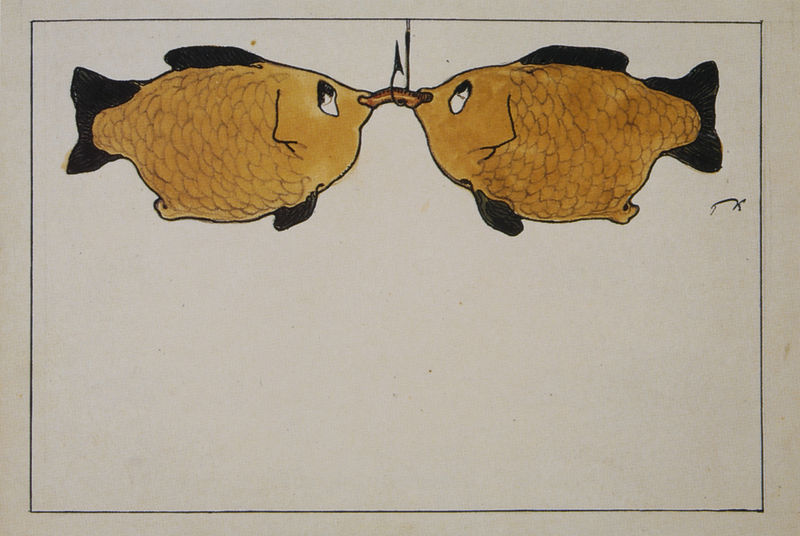
Titel: Ohne Titel (Zwei Fische, ein Angelhaken, ein Wurm)
Künstler: Paul Klee
Standort: Schweiz
Institution: Privatbesitz
Schlagwörter: wasser, weiß, aquarell, gelb, ocker, braun, orange, raum, schwarz, zeichnung, blick, tier, tiere, beige, augen, rahmen, tot, bild, signatur, spiegel, auge, paar, verbindung, schuppen, schwanz, kuss, küssen, liebe, papier, schnabel, zwei, spiegelbild, grafik, graphik, rand, karikatur, jugendstil, symmetrie, japanisch, abstraktion, oben, hacken, haken, linie, schwimmen, paul, symmetrisch, signum, druck, simplicissimus, comic, gefangen, illustration, scharz, witz, angel, umrisslinie, fisch, karpfen, köder, gier, zunge, fangen, anker, klee, bruno paul, fische, angler, unterwasser, flossen, angeln, flosse, kiemen, angelhaken, wurm, anglerhaken, fische paar, goldfische, paul klee, sicher, zwei fische, geangelt, schwanzflosse, beide, zusammen, konkurrenz, 2 fische, efische, rahmenlinie, tx, schwanzflossen